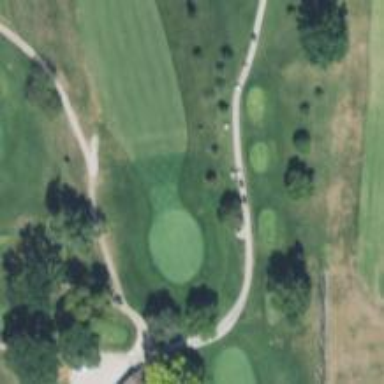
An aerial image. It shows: Golf hole.